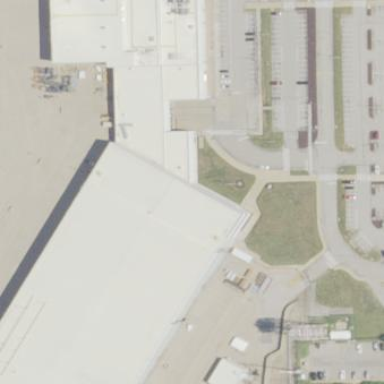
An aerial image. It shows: Hangar building.